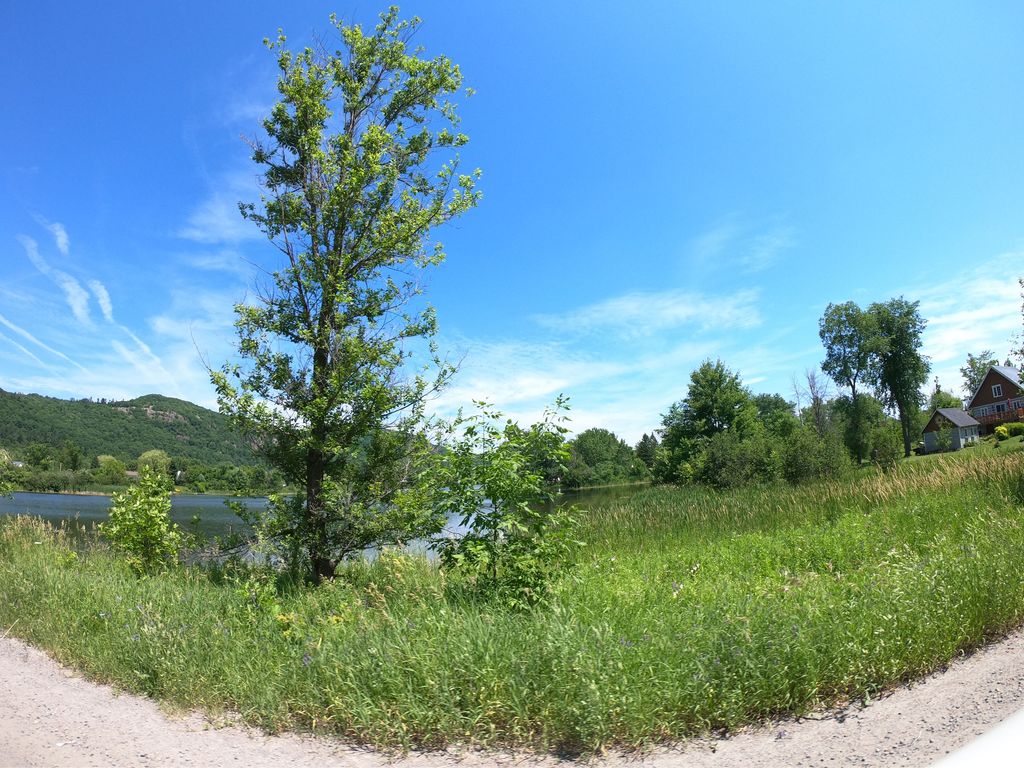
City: ottawa-gatineau